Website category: jobs
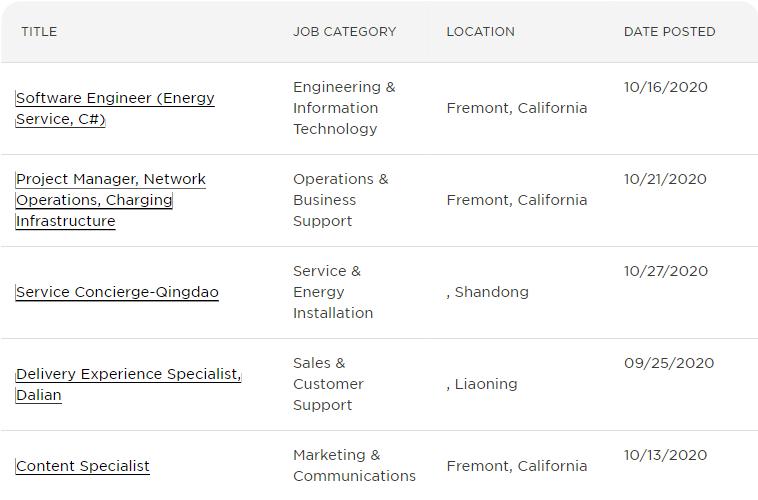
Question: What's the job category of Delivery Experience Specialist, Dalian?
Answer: Sales & Customer Support

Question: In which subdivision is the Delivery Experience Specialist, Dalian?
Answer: Sales & Customer Support

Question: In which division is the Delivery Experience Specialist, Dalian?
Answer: Sales & Customer Support

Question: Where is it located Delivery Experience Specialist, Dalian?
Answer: Sales & Customer Support

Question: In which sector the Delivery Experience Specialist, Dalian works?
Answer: Sales & Customer Support

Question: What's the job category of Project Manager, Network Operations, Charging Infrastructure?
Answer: Operations & Business Support

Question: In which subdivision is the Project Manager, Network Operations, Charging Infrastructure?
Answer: Operations & Business Support

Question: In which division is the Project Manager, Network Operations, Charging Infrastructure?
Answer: Operations & Business Support

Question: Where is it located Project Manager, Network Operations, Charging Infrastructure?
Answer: Operations & Business Support

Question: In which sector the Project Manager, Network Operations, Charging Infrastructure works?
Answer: Operations & Business Support

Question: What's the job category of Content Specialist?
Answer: Marketing & Communications

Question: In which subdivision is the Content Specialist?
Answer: Marketing & Communications

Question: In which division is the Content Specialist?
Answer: Marketing & Communications

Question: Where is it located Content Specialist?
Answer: Marketing & Communications

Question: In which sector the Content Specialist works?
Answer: Marketing & Communications

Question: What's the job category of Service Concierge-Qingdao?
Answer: Service & Energy Installation

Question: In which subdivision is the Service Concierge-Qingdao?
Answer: Service & Energy Installation

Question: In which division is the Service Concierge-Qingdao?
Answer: Service & Energy Installation

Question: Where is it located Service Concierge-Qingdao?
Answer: Service & Energy Installation

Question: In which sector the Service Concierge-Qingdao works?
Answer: Service & Energy Installation

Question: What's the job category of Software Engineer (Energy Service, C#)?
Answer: Engineering & Information Technology

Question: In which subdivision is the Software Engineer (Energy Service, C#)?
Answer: Engineering & Information Technology

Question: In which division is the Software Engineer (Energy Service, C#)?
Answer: Engineering & Information Technology

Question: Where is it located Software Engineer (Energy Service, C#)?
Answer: Engineering & Information Technology

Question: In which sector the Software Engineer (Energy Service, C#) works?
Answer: Engineering & Information Technology

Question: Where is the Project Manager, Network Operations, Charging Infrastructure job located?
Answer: Fremont, California

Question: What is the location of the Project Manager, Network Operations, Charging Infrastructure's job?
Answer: Fremont, California

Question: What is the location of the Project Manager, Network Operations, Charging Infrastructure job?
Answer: Fremont, California

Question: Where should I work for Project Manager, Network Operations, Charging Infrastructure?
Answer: Fremont, California

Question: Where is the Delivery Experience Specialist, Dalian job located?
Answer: , Liaoning

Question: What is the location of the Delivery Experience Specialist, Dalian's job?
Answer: , Liaoning

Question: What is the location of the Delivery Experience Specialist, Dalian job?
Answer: , Liaoning

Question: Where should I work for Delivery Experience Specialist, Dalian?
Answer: , Liaoning

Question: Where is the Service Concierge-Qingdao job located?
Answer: , Shandong

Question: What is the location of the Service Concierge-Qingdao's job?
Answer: , Shandong

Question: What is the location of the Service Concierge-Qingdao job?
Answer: , Shandong

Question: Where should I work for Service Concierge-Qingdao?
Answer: , Shandong

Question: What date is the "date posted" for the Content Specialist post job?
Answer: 10/13/2020

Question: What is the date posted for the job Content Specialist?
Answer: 10/13/2020

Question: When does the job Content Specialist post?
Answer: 10/13/2020

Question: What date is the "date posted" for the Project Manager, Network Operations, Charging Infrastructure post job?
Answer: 10/21/2020

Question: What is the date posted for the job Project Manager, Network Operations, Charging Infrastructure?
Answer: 10/21/2020

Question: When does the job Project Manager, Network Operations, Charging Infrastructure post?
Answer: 10/21/2020

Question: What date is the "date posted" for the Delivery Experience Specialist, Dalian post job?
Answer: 09/25/2020

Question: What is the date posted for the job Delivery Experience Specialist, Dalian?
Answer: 09/25/2020

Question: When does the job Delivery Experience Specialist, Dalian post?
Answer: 09/25/2020

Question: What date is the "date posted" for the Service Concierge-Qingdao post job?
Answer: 10/27/2020

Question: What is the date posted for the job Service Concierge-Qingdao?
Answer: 10/27/2020

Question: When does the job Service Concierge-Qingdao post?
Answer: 10/27/2020

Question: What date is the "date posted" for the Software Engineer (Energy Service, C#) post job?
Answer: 10/16/2020

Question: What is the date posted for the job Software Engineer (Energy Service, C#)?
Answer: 10/16/2020

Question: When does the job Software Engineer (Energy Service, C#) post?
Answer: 10/16/2020

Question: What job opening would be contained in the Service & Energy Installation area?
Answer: Service Concierge-Qingdao

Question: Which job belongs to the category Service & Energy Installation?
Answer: Service Concierge-Qingdao

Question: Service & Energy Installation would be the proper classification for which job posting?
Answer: Service Concierge-Qingdao

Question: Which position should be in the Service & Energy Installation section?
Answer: Service Concierge-Qingdao

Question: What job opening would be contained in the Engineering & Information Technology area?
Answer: Software Engineer (Energy Service, C#)

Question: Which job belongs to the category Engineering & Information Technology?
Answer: Software Engineer (Energy Service, C#)

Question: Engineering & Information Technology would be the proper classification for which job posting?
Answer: Software Engineer (Energy Service, C#)

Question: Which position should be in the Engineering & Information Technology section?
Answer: Software Engineer (Energy Service, C#)

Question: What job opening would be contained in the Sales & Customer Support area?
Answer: Delivery Experience Specialist, Dalian

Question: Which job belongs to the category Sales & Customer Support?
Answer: Delivery Experience Specialist, Dalian

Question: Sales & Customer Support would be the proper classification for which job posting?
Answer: Delivery Experience Specialist, Dalian

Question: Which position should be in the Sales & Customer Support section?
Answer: Delivery Experience Specialist, Dalian